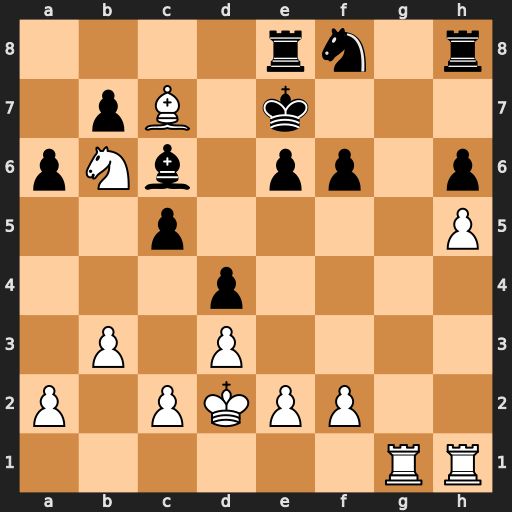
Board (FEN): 4rn1r/1pB1k3/pNb1pp1p/2p4P/3p4/1P1P4/P1PKPP2/6RR
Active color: w
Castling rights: -
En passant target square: -
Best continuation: Rg7#